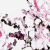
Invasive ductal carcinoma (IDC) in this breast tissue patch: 0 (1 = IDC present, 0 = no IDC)